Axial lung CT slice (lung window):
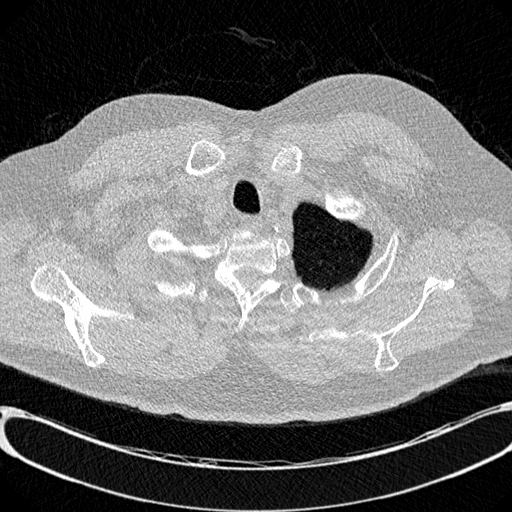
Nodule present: no